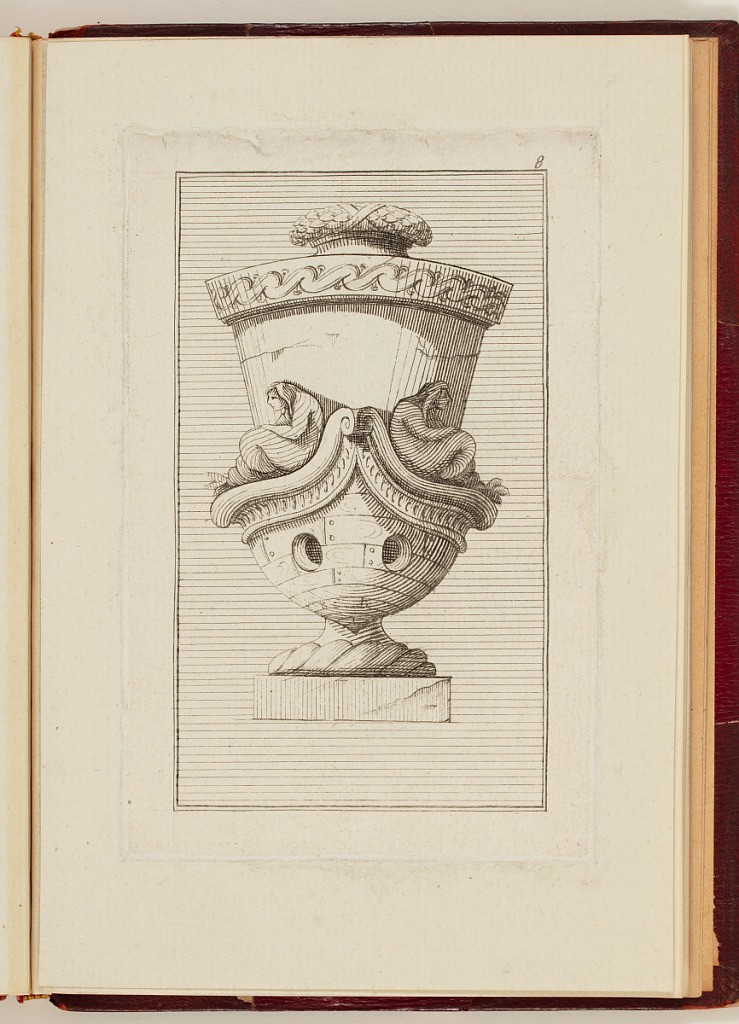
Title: Vase Design
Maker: Charles Dupuis, French, active 1760 – 1791
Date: ca. 1763
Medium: Etching on paper
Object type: Print
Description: Design for a vase with a base in the form of a ship with two round openings, and wood panels. Two seated mermaids above, leaves, and a wave pattern. The plate is numbered.